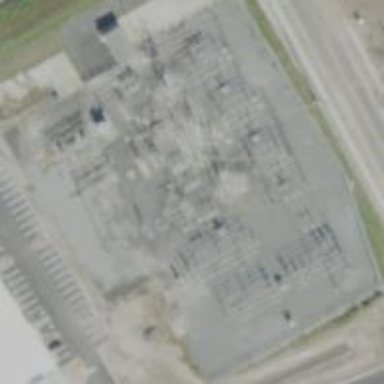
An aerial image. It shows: Distribution substation surrounded by fence.